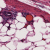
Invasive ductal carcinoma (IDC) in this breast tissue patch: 0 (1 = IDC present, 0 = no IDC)